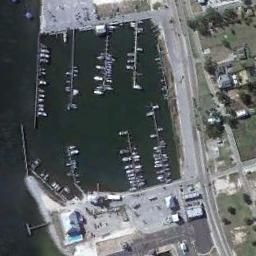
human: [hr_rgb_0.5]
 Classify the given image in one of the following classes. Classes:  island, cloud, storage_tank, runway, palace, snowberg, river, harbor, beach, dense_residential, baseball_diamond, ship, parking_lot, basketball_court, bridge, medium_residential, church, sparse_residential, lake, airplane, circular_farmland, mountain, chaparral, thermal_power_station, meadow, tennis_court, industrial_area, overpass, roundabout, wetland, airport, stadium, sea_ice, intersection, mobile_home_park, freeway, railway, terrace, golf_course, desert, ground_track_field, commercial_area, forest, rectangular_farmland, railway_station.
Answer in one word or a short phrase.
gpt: harbor